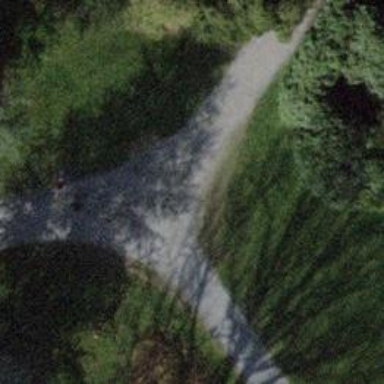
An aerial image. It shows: Footway with fine gravel surface.